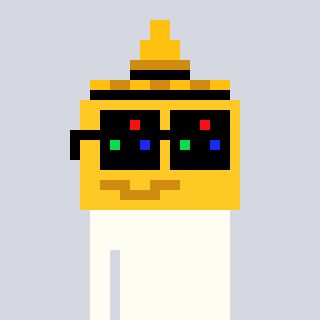
a pixel art character with square black sunglasses, a mustard-shaped head and a grayscale-colored body on a cool background